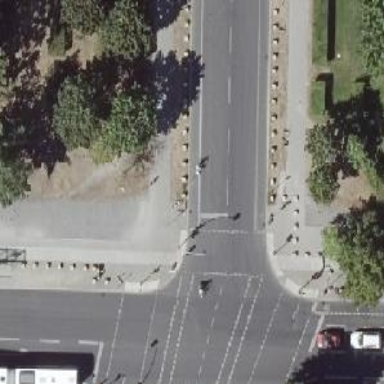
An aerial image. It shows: Tertiary road with asphalt surface. It has separate sidewalks on both sides and exclusive cycle lanes.